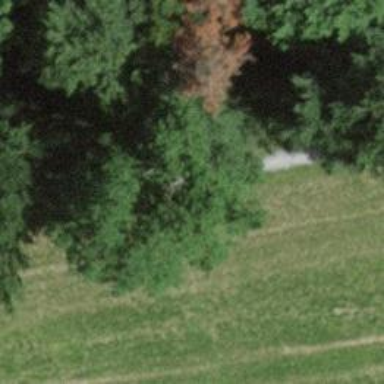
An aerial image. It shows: Brown bench.